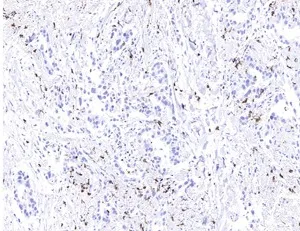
(B) High infiltration of CD8+ tumor-infiltrating lymphocytes (TILs).
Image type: pathology (immunostaining)